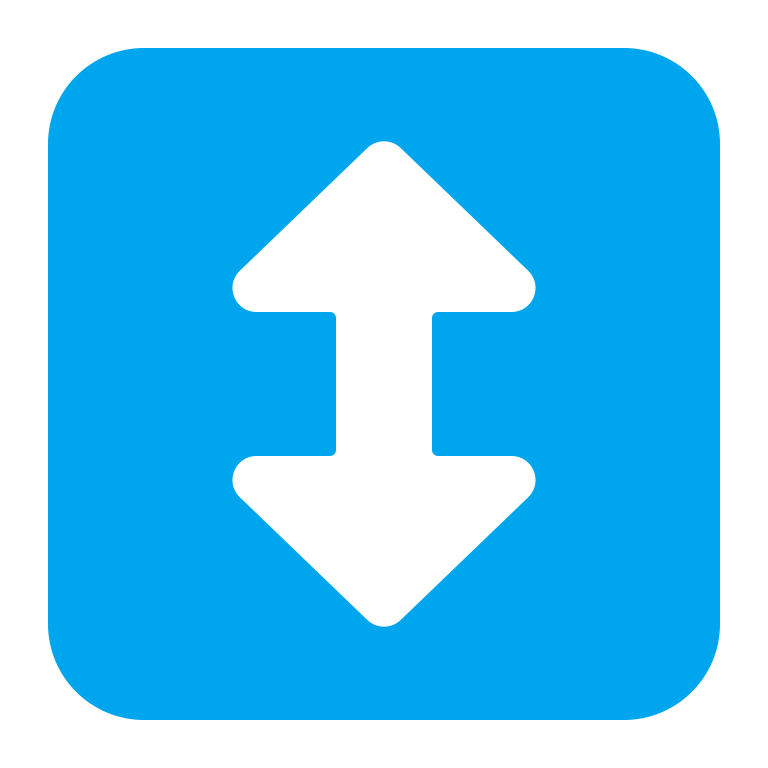
up down arrow flat